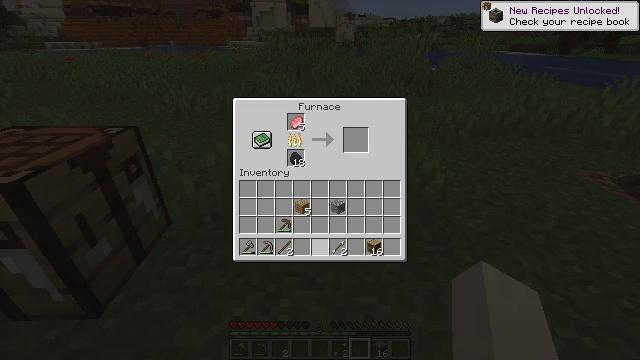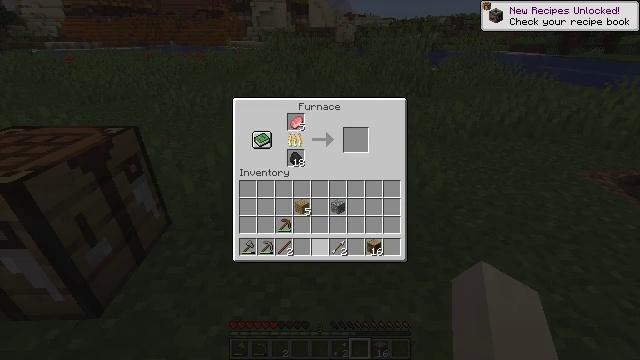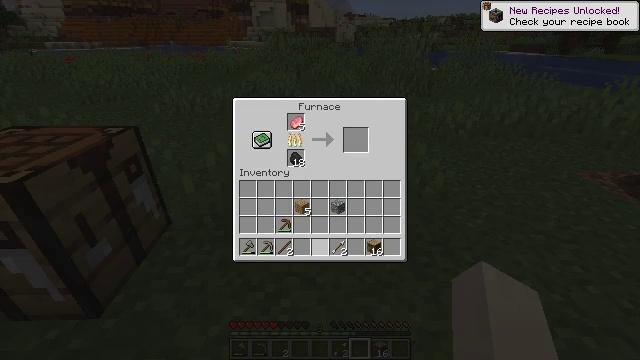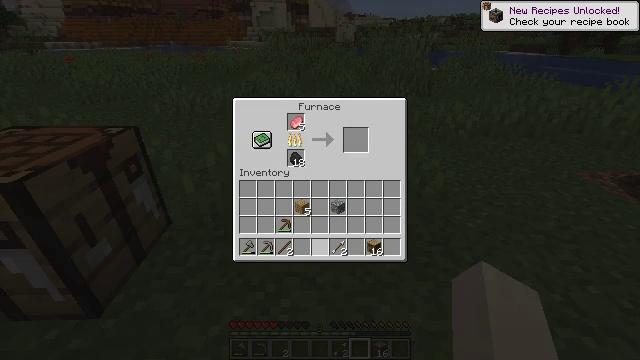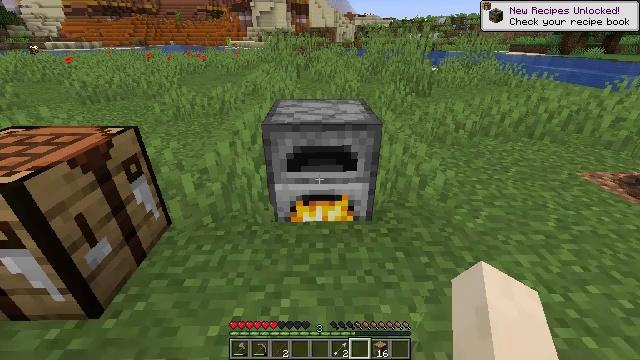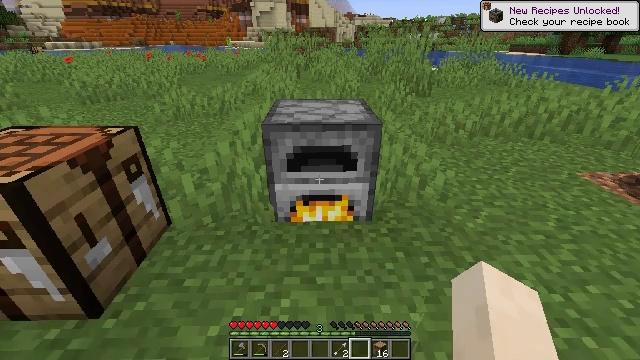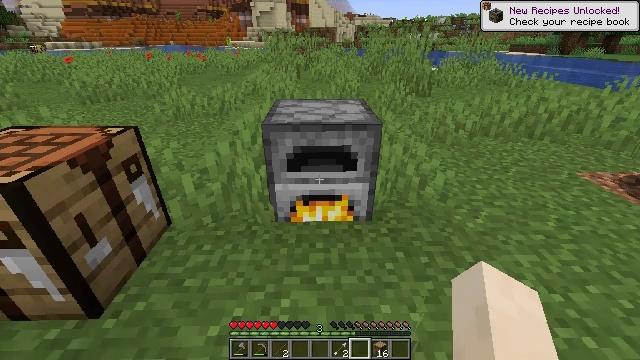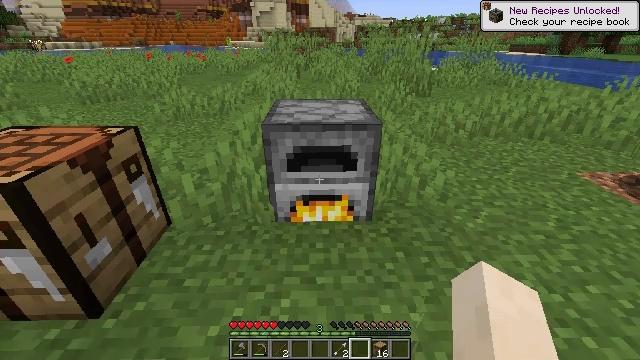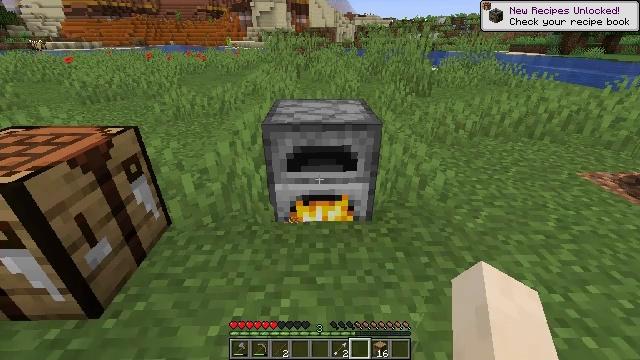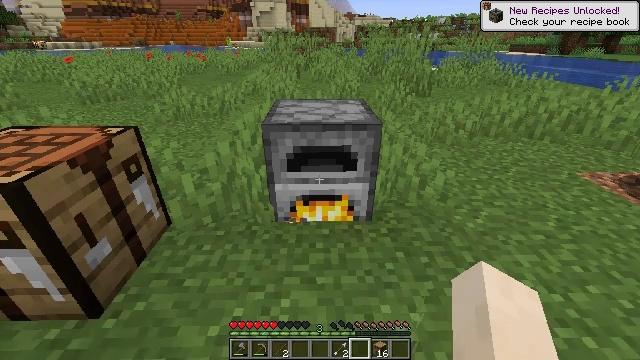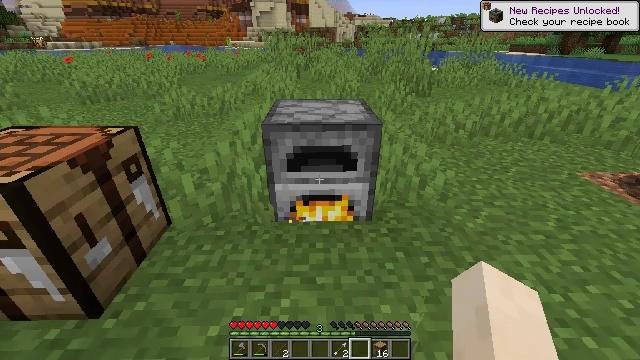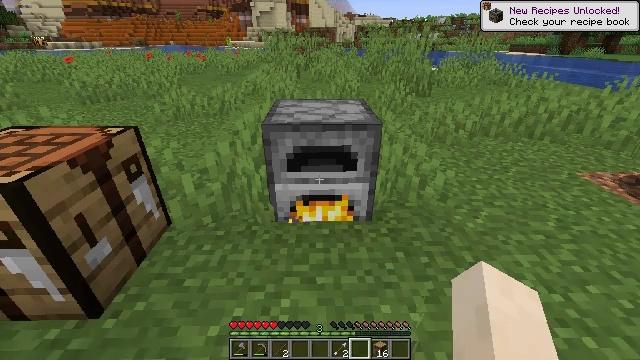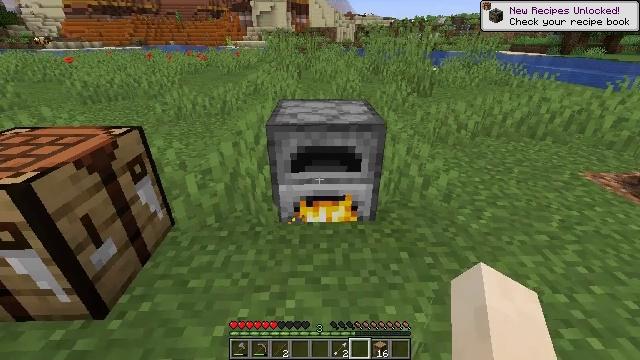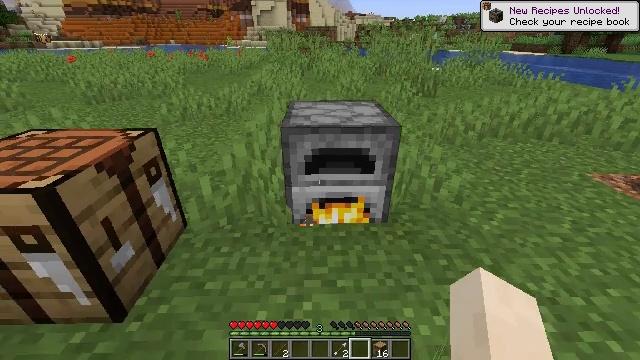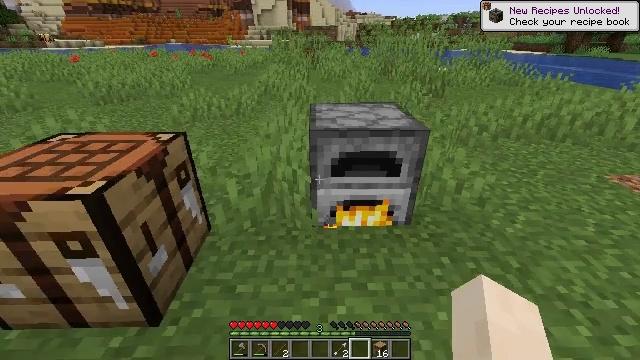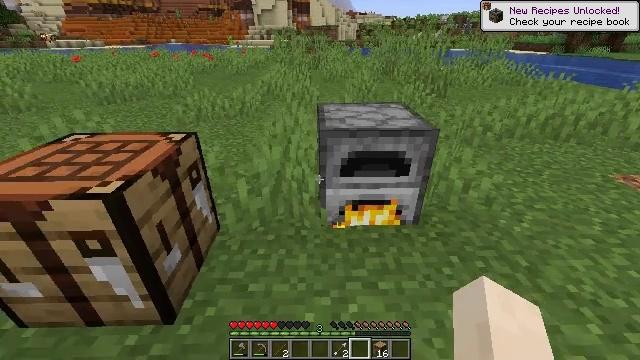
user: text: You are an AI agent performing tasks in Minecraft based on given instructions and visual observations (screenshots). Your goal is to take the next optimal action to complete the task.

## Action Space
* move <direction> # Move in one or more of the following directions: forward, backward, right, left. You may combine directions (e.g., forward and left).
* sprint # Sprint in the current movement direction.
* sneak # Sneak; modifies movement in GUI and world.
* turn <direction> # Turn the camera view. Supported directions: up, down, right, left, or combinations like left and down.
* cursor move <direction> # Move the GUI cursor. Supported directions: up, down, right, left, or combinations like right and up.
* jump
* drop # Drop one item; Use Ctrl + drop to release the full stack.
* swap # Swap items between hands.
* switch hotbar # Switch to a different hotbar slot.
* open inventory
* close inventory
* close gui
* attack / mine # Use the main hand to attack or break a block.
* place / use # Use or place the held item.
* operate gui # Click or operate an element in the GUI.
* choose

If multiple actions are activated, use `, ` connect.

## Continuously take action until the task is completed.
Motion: motion action
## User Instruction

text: Craft a cooked porkchop.
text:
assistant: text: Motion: no_op
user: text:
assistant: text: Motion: no_op
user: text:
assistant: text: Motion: no_op
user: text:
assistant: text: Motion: no_op
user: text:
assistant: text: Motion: close gui
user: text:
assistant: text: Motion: no_op
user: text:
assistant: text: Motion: no_op
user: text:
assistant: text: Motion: no_op
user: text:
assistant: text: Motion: no_op
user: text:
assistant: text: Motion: no_op
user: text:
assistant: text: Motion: no_op
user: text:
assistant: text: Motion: move left
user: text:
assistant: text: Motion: move left
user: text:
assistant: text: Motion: move left
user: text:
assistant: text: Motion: move back and move left
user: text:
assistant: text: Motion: move back and move left
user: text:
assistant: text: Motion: move back
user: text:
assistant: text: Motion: move back
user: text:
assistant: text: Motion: no_op
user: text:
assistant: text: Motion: no_op
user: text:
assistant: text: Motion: no_op
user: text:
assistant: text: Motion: no_op
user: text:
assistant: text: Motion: move left
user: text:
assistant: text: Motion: move left
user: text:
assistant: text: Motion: move left
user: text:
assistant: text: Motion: move left
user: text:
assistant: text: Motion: move left
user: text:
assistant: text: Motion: move left
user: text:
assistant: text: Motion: no_op
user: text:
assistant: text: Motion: no_op